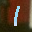
Label: 1